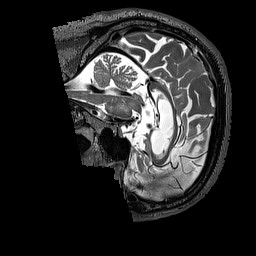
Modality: T2w
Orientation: sagittal
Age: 69
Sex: male
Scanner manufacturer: siemens
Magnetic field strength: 3 T
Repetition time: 3.2 s
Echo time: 0.567 s